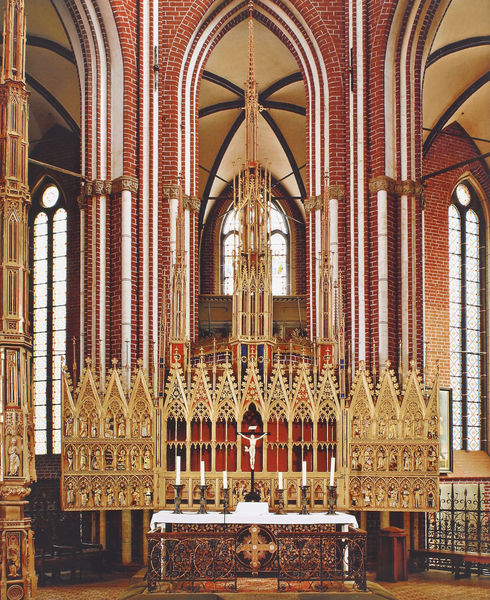
Titel: Hochaltar der ehemaligen Zisterzienser-Abteikirche
Standort: Bad Doberan (EU)
Schlagwörter: fenster, rot, kirche, gold, gotik, kerzen, foto, bögen, altar, jesus, reichtum, prunk, sakral, neogotik, erhabenheit, schnitzretabel